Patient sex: F
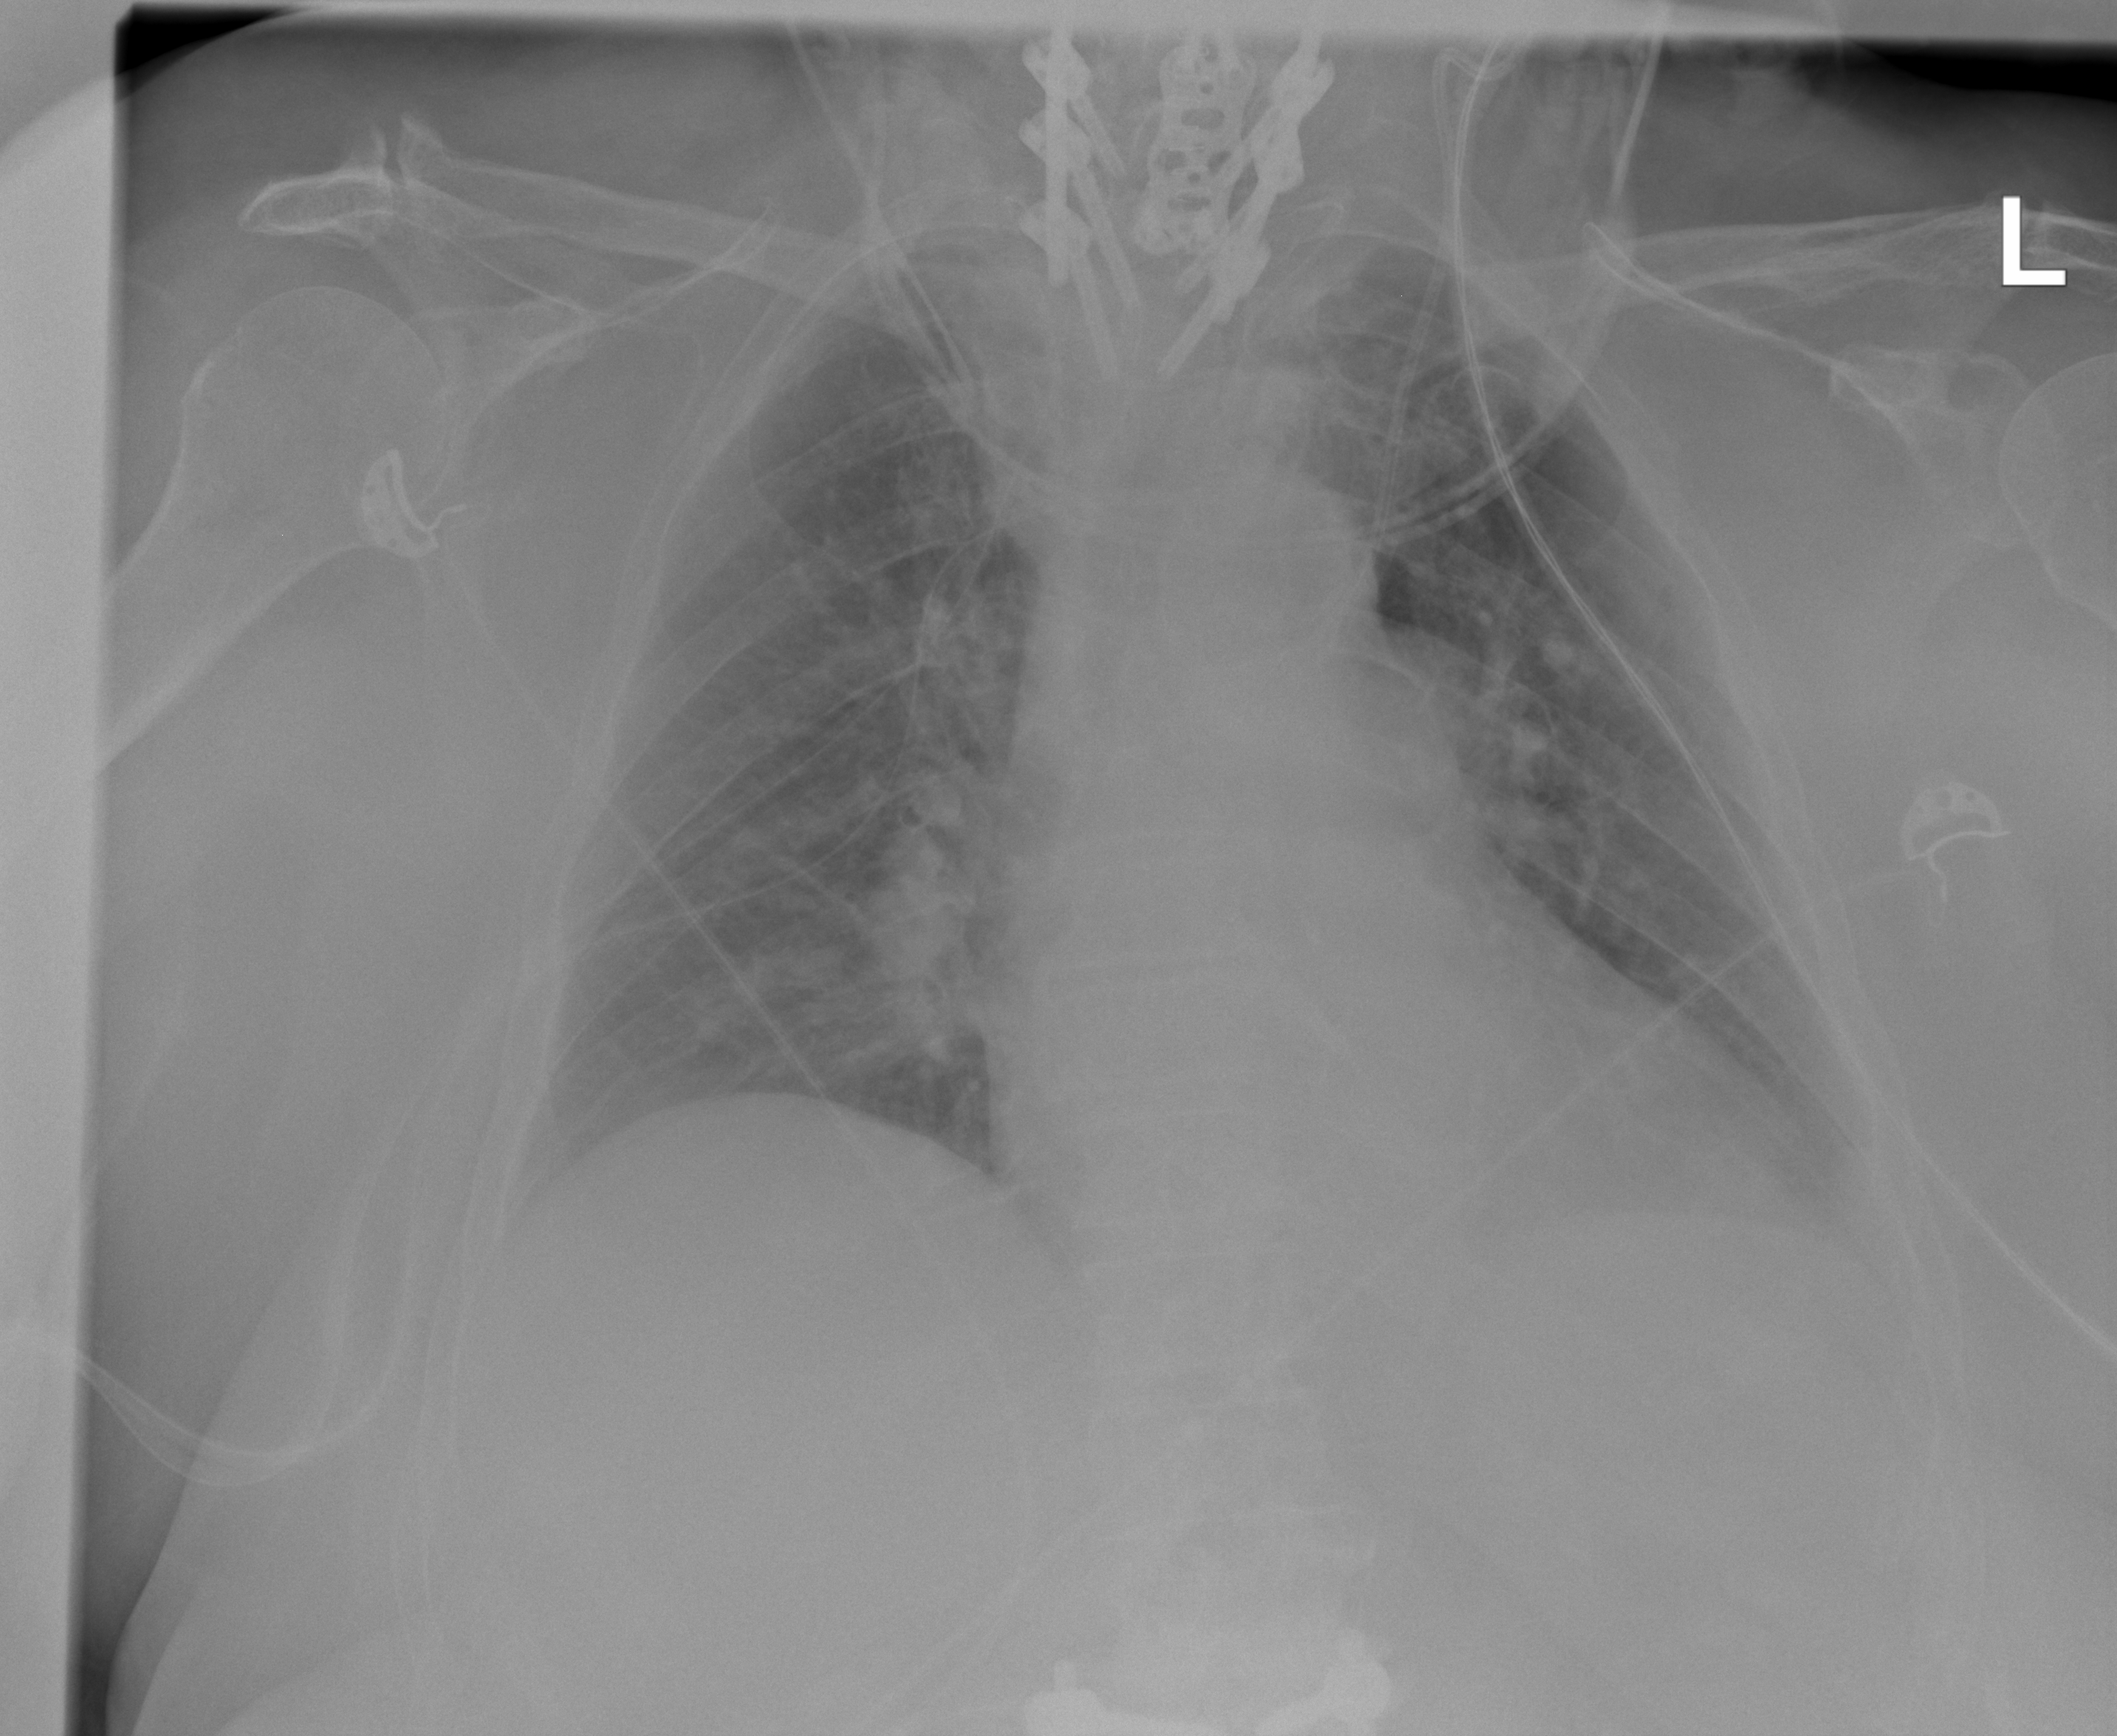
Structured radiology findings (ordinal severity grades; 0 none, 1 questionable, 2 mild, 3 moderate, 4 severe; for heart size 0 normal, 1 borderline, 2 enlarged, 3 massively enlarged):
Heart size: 1
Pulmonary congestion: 2
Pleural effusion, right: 0
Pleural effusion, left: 1
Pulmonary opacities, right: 2
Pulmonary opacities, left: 0
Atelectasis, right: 0
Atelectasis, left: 0